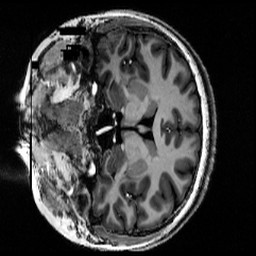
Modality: T1w
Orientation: coronal
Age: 20
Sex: female